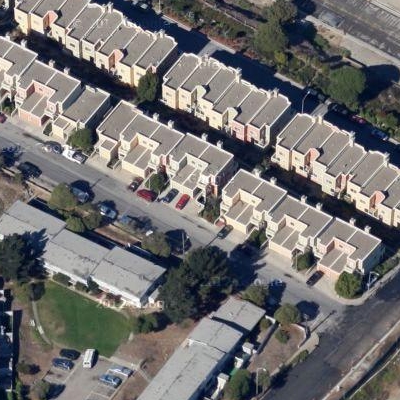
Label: fResident